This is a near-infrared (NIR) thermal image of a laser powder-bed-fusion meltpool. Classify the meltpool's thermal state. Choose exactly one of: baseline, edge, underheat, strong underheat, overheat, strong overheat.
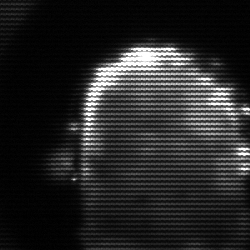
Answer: baseline